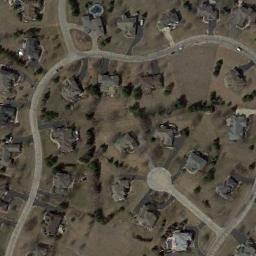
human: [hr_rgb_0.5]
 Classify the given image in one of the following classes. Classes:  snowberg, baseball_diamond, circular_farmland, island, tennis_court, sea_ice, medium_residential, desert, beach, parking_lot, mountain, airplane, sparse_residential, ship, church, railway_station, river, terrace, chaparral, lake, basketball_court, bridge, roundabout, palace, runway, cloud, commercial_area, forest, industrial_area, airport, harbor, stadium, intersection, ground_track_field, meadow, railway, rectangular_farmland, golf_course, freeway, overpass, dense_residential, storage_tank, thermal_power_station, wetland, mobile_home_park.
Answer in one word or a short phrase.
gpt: medium_residential